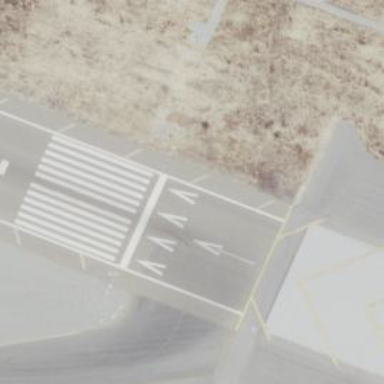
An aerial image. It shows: Displaced threshold on airport runway.